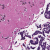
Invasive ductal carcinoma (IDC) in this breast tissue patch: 1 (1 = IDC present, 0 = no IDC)